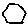
Label: hexagon